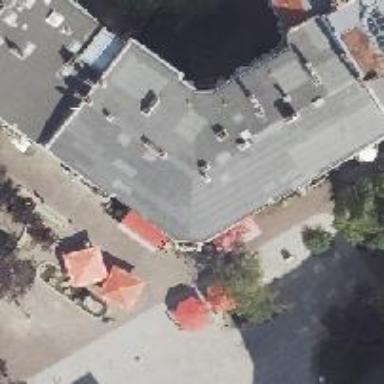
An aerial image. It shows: Cafe.